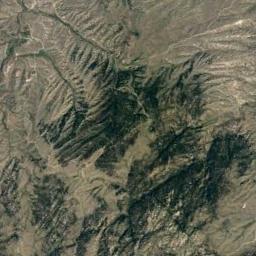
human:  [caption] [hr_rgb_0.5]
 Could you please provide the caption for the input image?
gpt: The folded mountain consists of a number of ridges and valleys and is covered with some vegetation .

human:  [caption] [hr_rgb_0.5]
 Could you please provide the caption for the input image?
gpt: Many trees are on the mountain .

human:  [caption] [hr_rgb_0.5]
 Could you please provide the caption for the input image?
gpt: There are some bare areas on this mountain .

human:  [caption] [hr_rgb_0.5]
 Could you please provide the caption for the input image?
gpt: The mountain is full of bare land with some green plants .

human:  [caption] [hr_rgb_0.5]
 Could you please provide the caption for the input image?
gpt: There are some rifts and green mosses on the brown mountain .